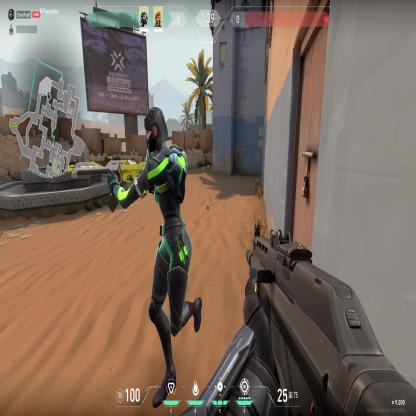
Label: teammate